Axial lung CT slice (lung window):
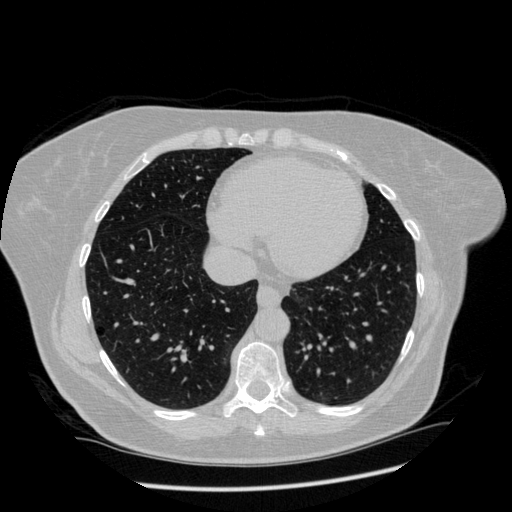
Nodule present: no